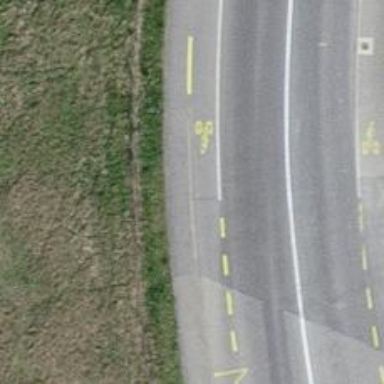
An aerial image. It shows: Asphalt sidewalk.